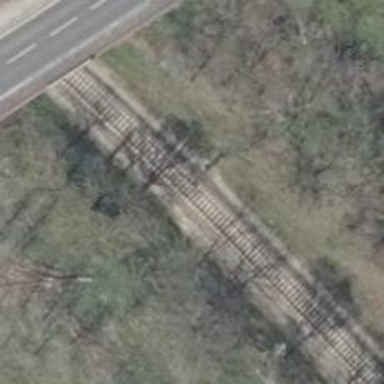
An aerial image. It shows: Railway signal.